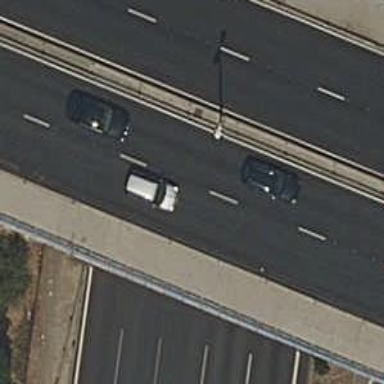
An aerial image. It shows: Asphalt motorway.